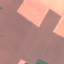
Land use / land cover class: AnnualCrop